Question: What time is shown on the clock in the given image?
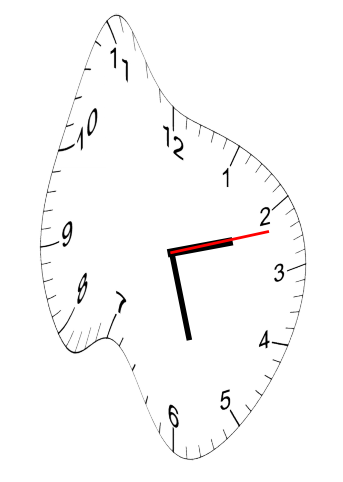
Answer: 02:27:12